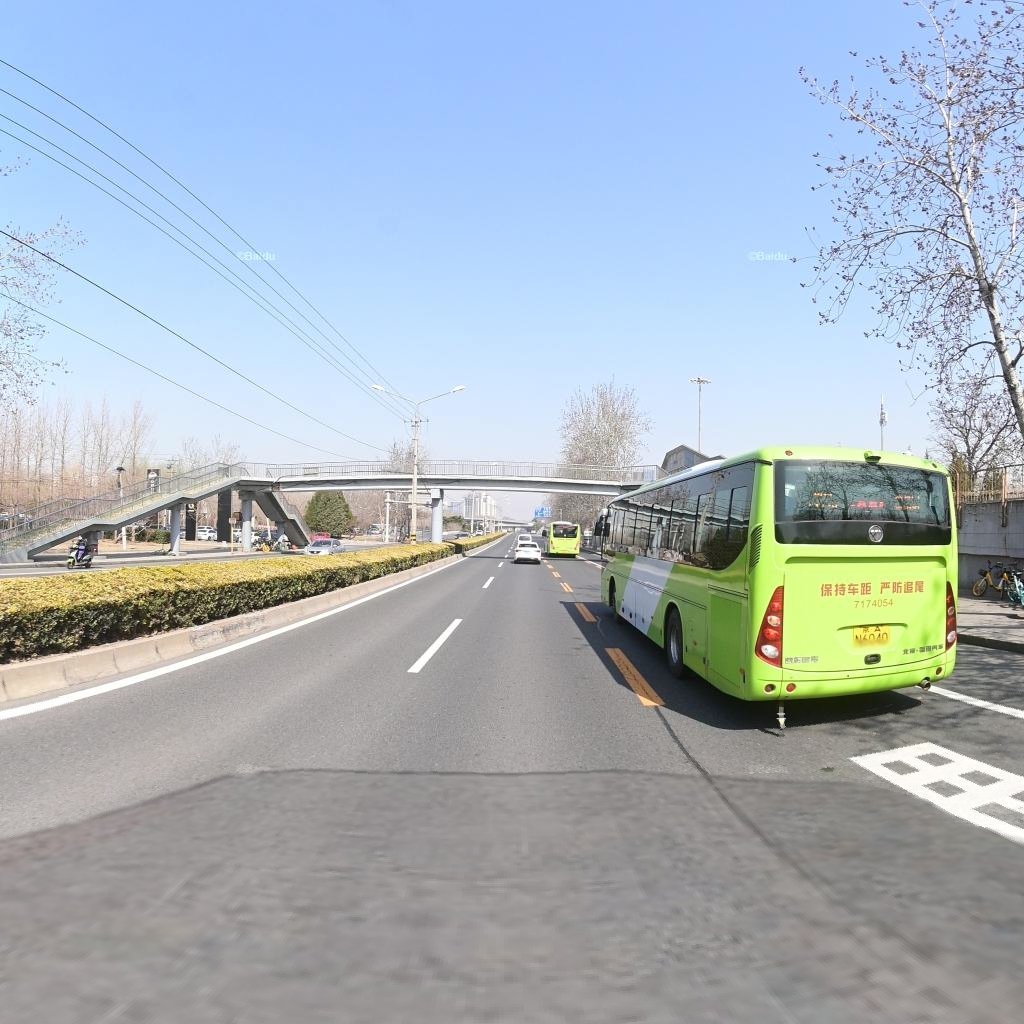
Region: Chaoyang
Road damage annotations: longitudinal patch